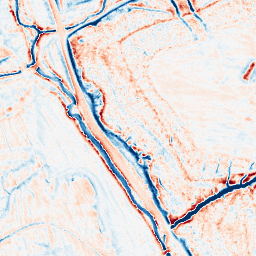
Category: edge_preserving
Decomposition family: anisotropic_diffusion
Decomposition parameters: iterations: 20
kappa: 50
gamma: 0.2
Upsampling method: quadratic
Upsampling parameters: scale: 8
Upsampling scale: 8